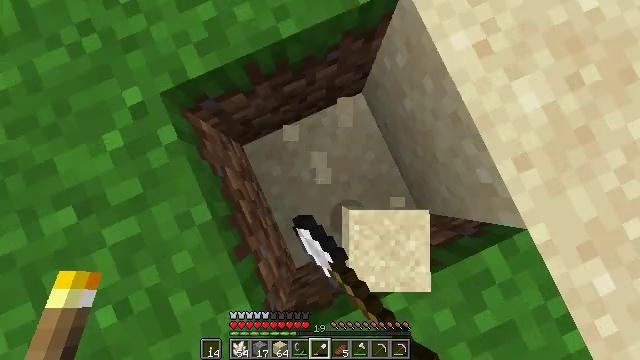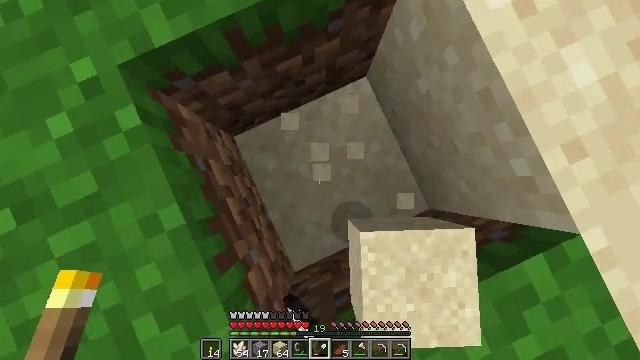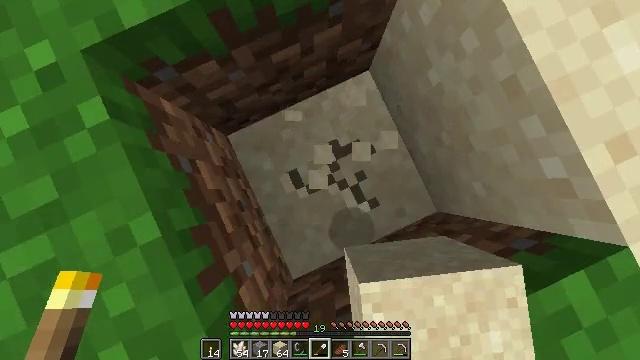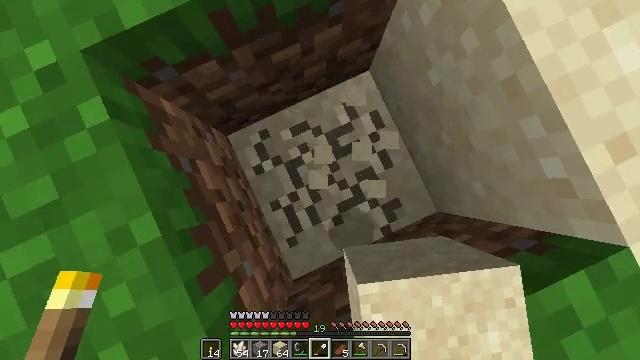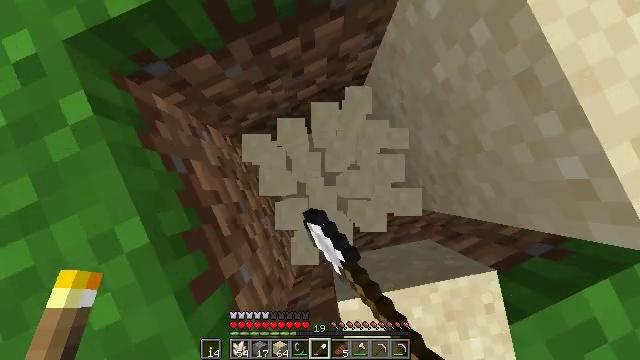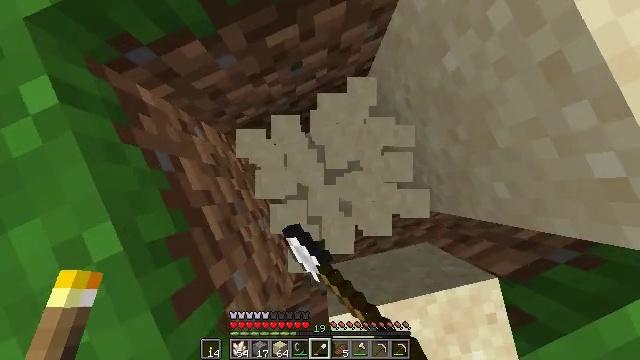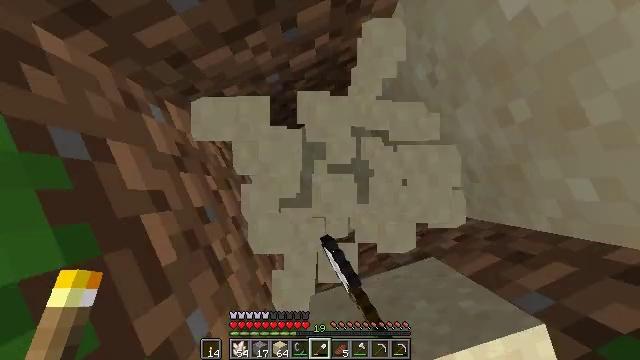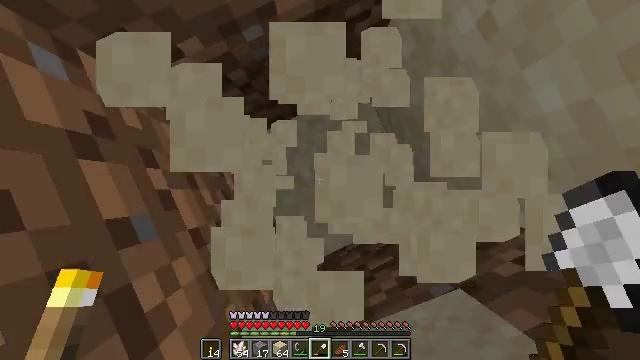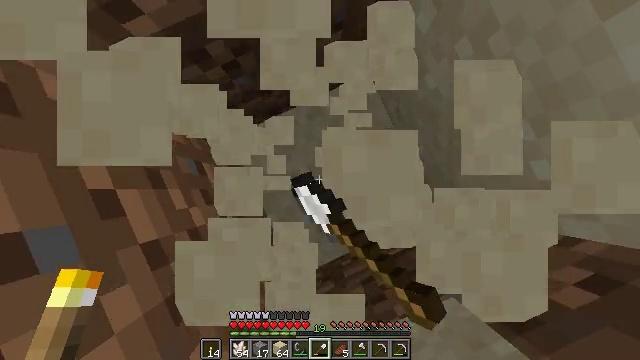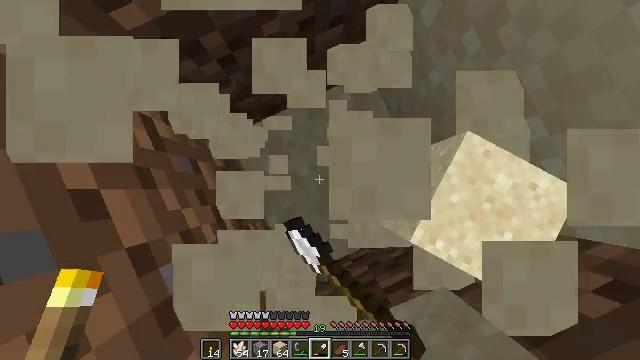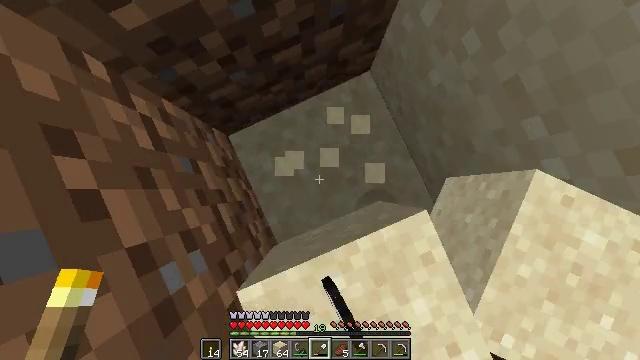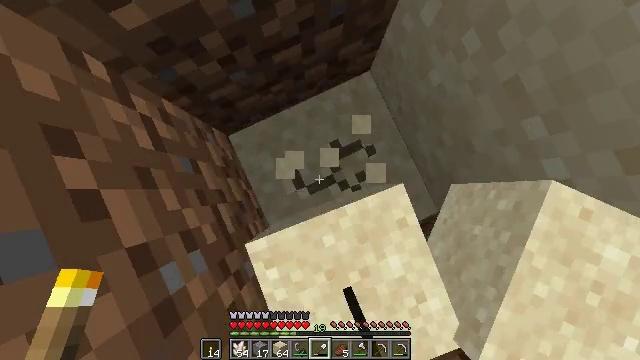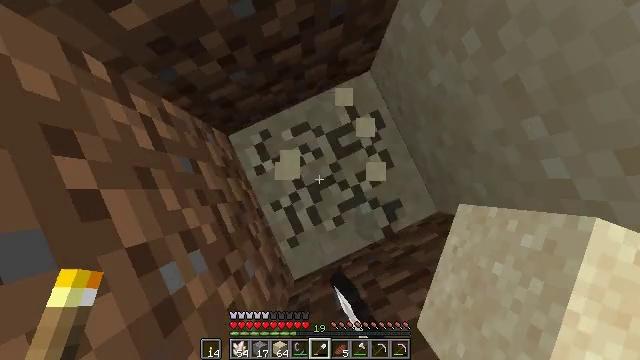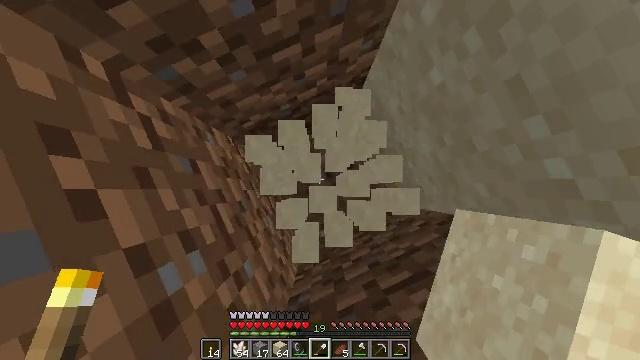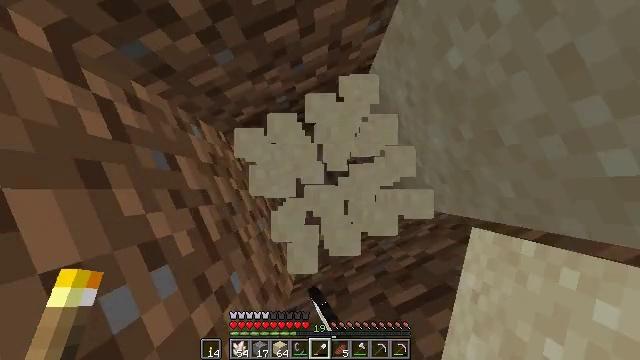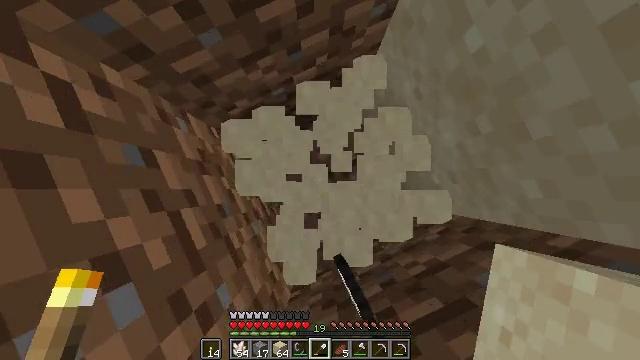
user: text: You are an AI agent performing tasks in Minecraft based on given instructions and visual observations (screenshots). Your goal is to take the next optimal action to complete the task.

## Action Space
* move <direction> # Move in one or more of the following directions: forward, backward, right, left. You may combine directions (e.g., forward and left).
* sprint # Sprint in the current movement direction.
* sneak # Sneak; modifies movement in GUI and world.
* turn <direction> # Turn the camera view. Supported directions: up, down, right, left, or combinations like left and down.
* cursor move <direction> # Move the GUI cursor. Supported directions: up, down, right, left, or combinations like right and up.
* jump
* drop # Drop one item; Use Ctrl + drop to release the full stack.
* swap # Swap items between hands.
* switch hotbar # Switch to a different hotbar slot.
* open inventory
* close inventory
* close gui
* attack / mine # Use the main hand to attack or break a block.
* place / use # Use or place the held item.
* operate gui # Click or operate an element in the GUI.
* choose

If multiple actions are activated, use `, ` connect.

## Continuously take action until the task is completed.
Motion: motion action
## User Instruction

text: Dig up some sand.
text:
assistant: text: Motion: turn down, attack / mine
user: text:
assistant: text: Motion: attack / mine
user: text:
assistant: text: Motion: attack / mine
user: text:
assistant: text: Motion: attack / mine
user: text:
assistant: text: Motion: attack / mine
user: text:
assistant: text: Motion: attack / mine
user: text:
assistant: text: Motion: attack / mine
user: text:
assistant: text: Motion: attack / mine
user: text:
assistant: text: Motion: attack / mine
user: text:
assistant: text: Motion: attack / mine
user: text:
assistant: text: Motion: attack / mine
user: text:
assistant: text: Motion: attack / mine
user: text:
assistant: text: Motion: attack / mine
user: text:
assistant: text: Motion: no_op
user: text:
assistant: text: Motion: no_op
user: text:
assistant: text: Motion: no_op
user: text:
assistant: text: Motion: no_op
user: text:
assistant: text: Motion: no_op